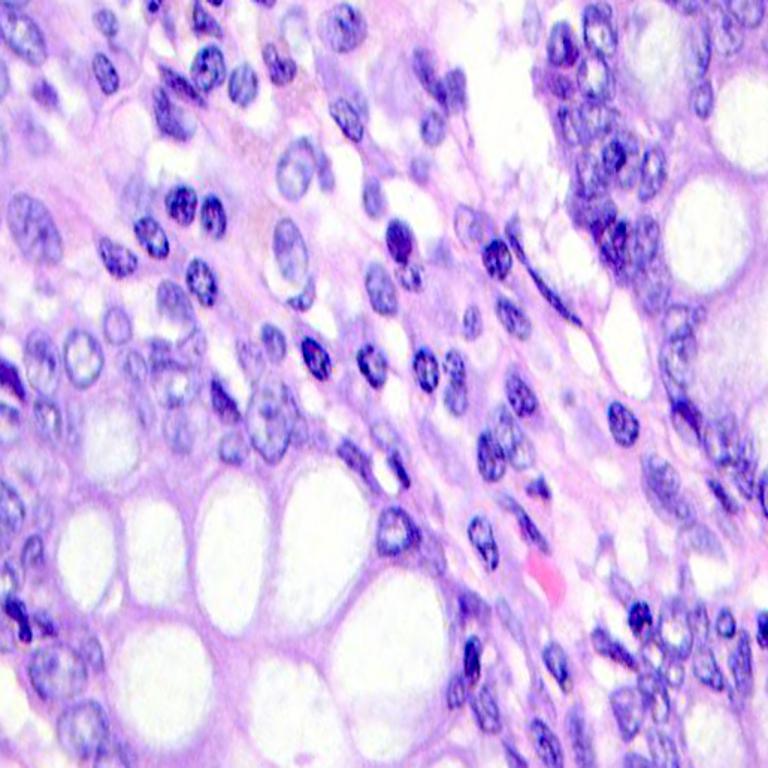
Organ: colon
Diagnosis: benign